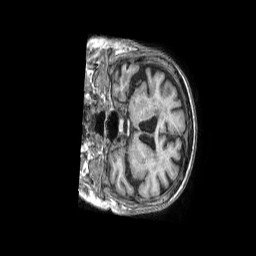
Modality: T1w
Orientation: coronal
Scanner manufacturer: philips
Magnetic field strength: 1.5 T
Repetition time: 0.007263 s
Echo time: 0.003295 s